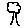
Label: tree